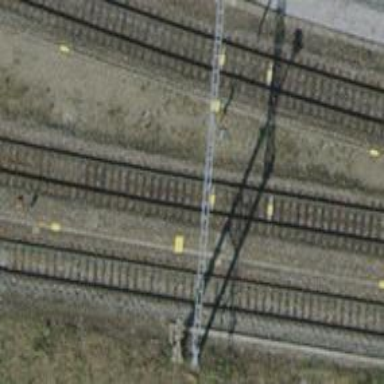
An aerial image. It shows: Single-track railway with electrified contact lines.